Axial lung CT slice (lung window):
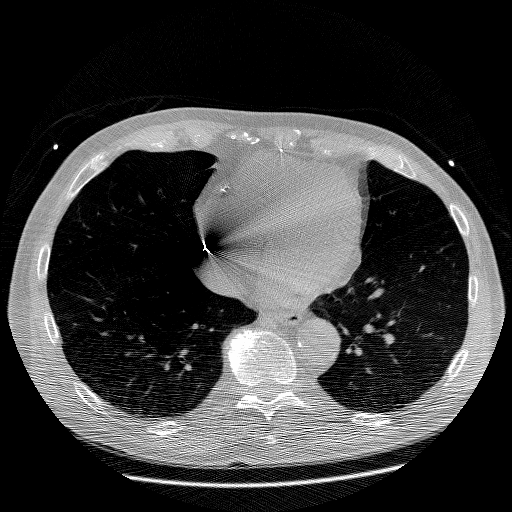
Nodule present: yes
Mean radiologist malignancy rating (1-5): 1